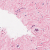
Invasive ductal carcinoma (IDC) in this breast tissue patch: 0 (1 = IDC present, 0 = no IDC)